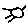
Label: sun